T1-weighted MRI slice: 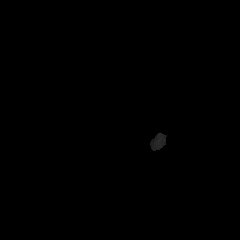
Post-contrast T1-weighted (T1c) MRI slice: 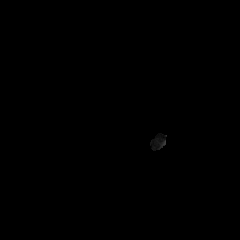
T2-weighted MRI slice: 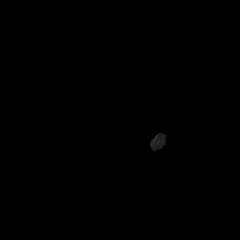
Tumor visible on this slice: no